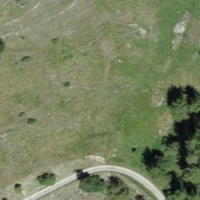
EUNIS habitat code: 45
Species observed at this site:
Arcyptera fusca